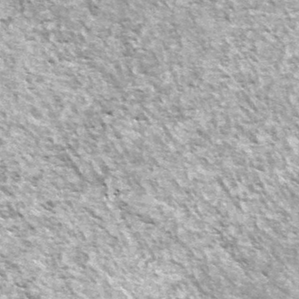
Label: frost